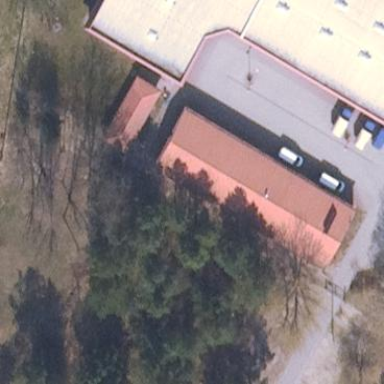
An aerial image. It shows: Gabled building with roof oriented along its structure.